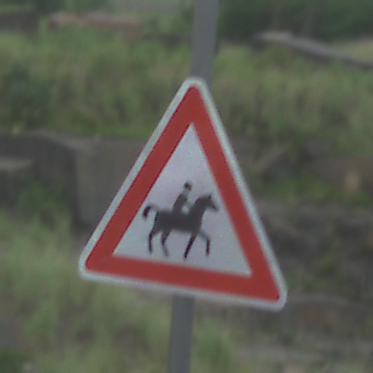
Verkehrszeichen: ReiterLinks
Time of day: MorningAfternoon
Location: Outdoor (Nature)
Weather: PartlyCloudy
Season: NotSpecified
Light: Natural